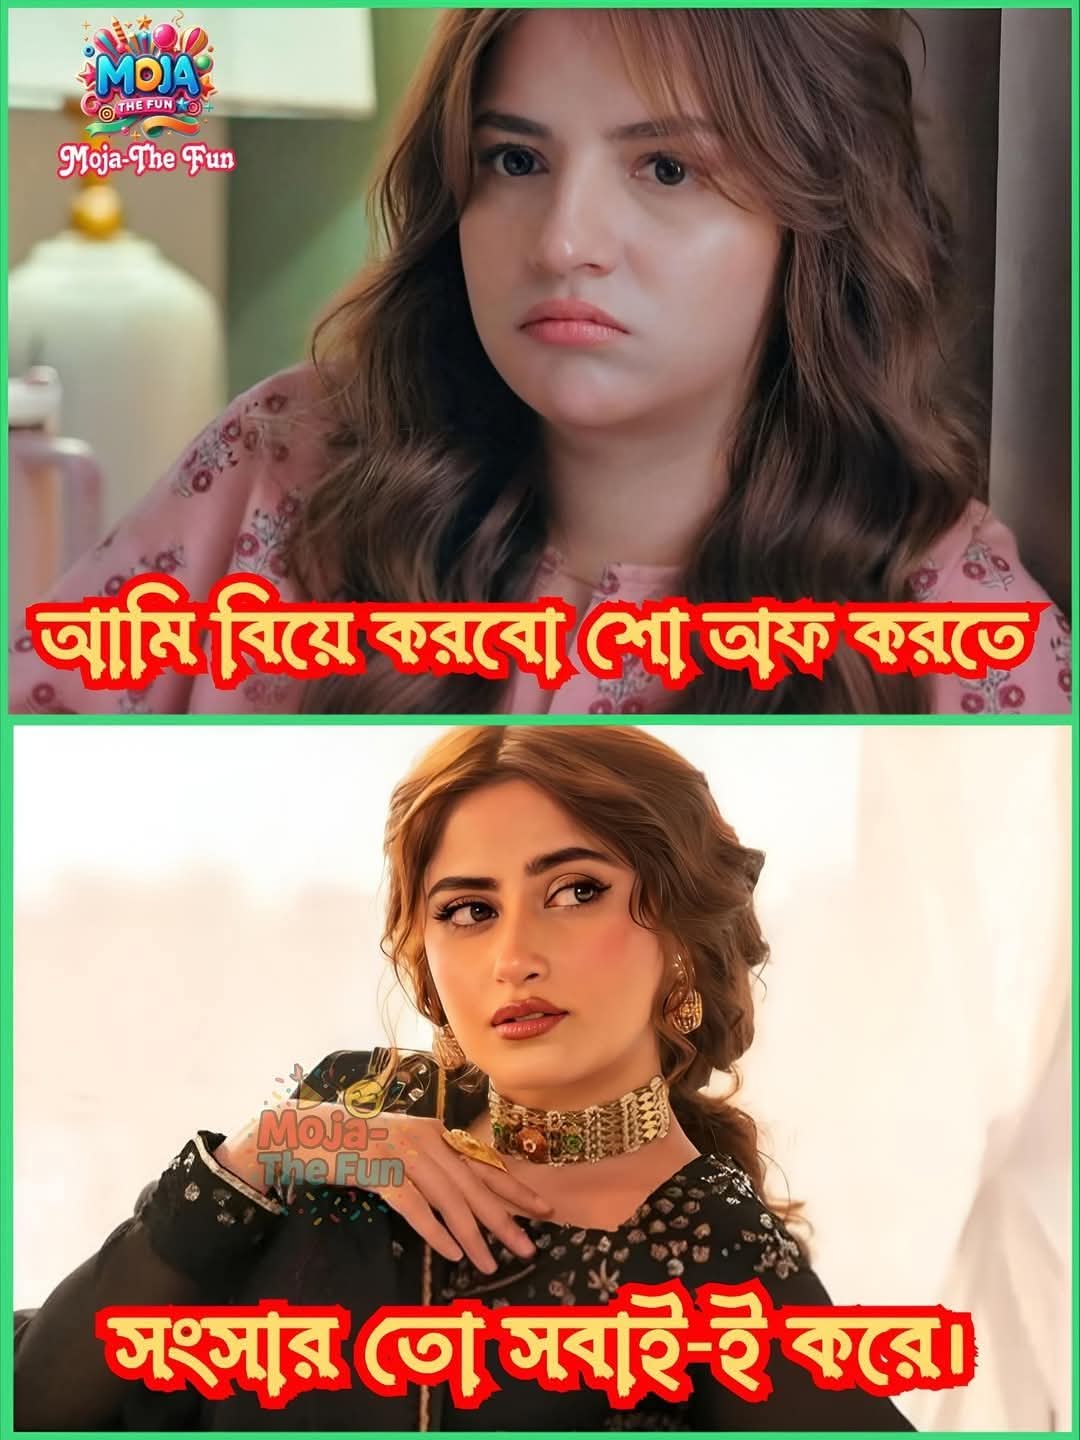
Text: আমি বিয়ে করবো শো অফ করতে
সংসার তো সবাই-ই করে।
Label: Non Hate